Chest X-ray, PA view. Patient: 60 years old, sex F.
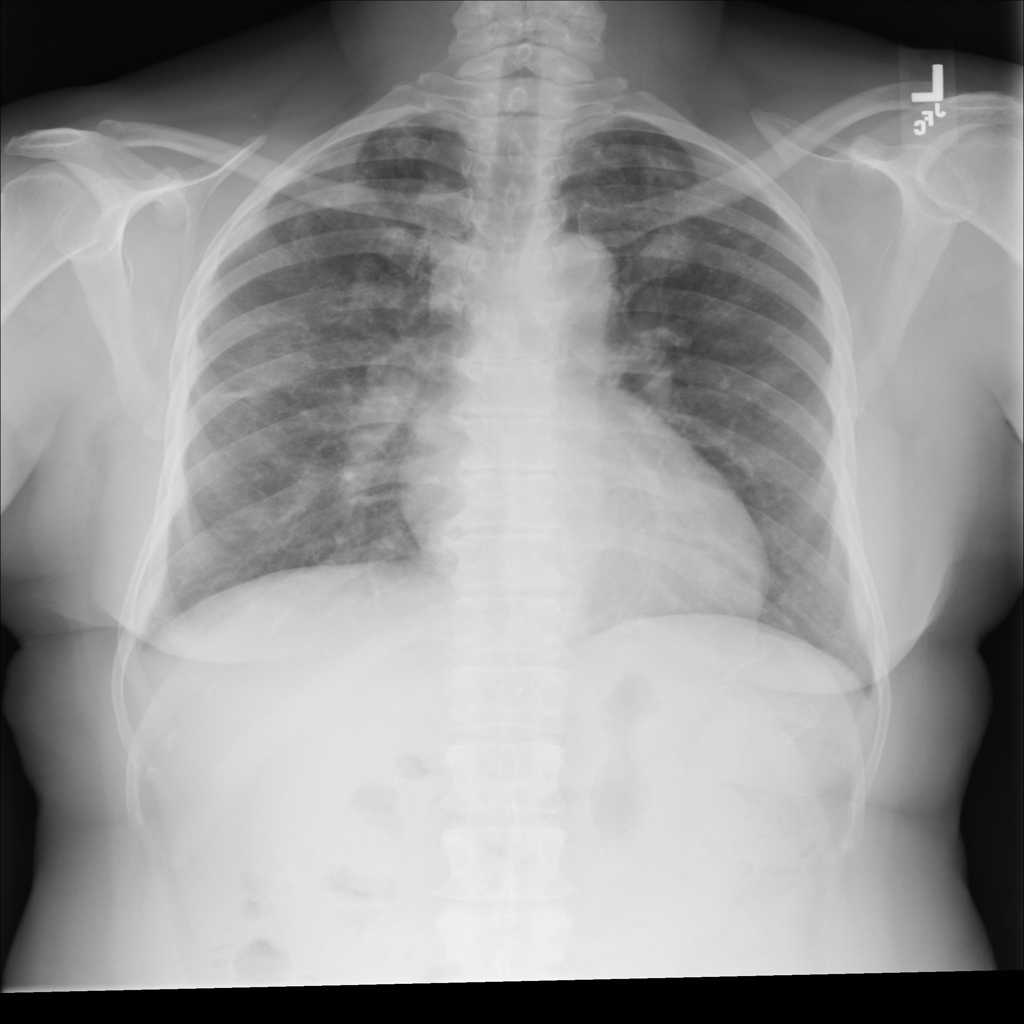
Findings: Infiltration, Nodule